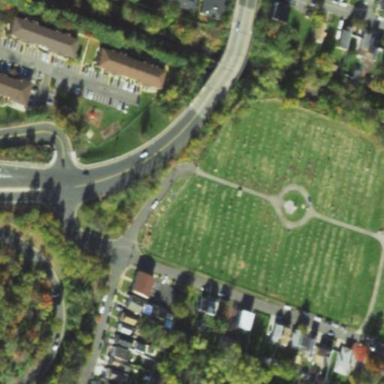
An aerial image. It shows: Graveyard used as cemetery.